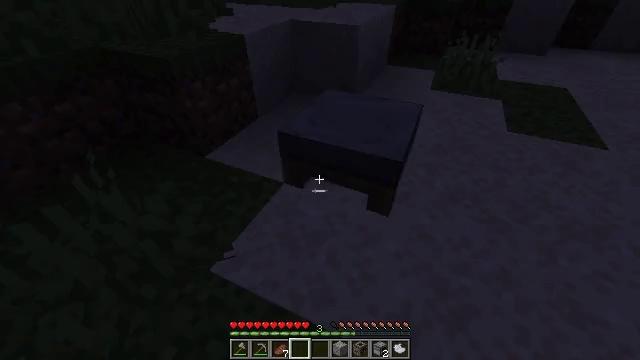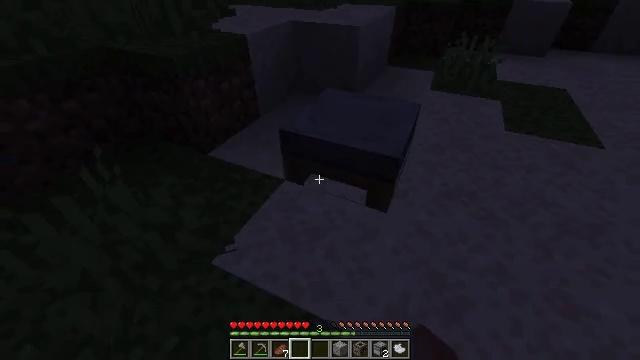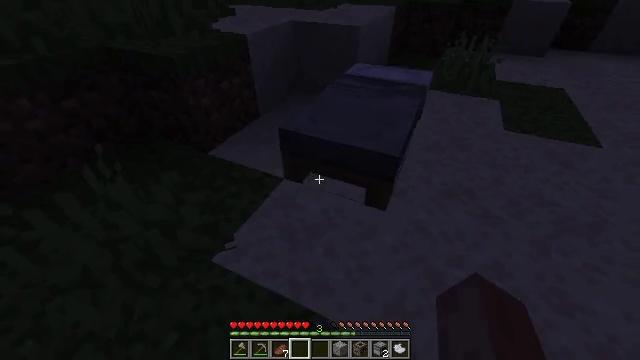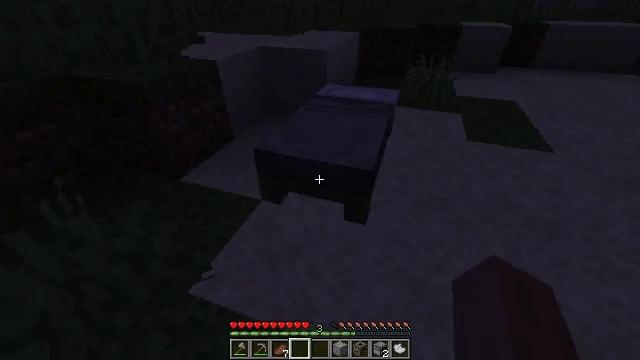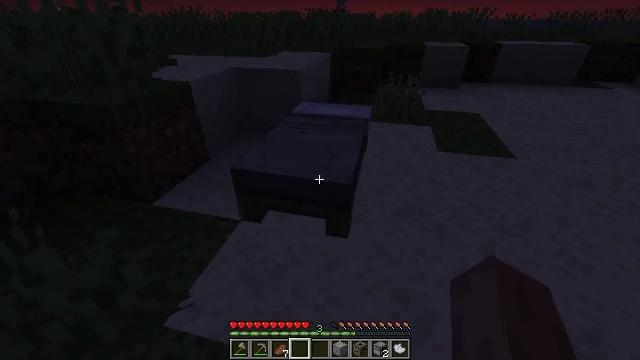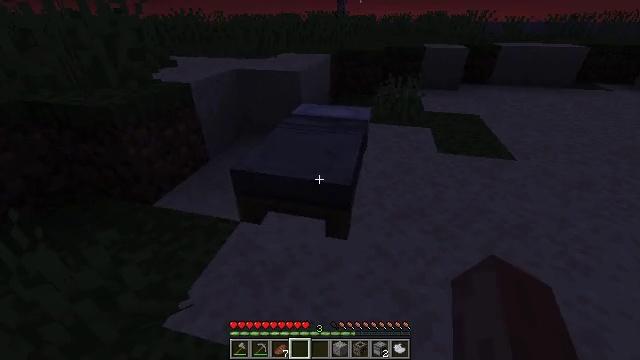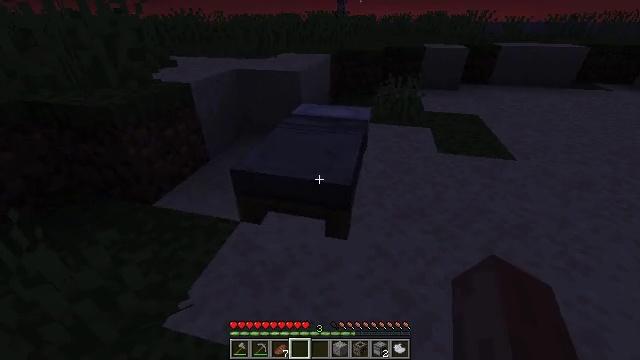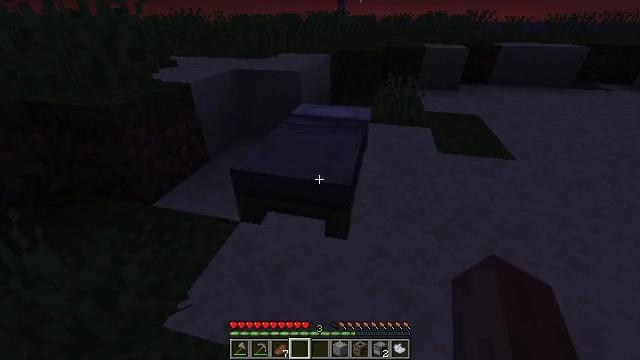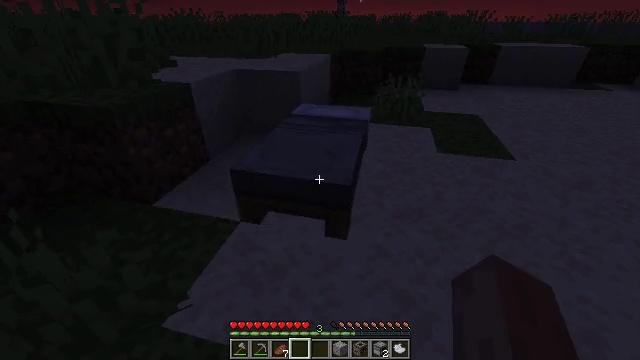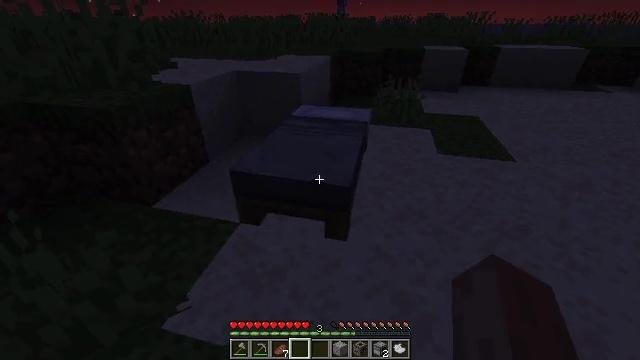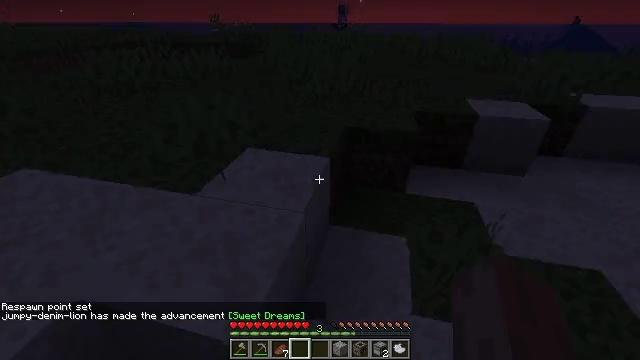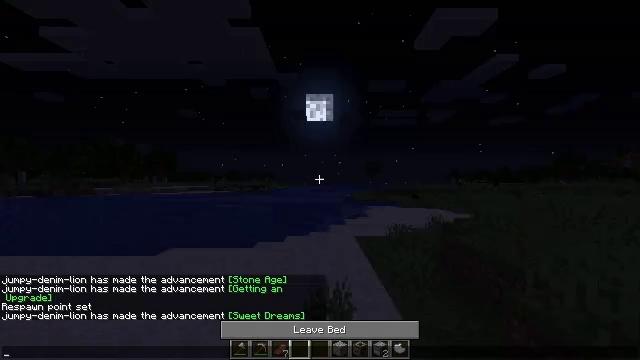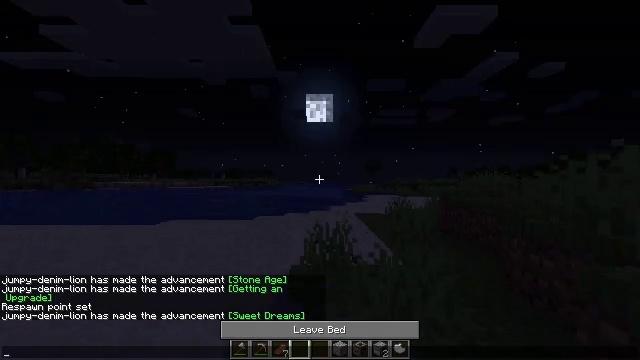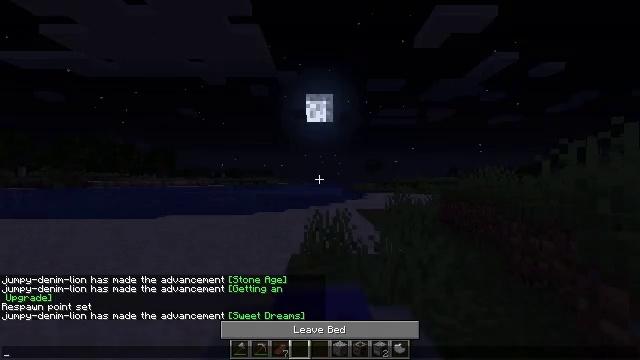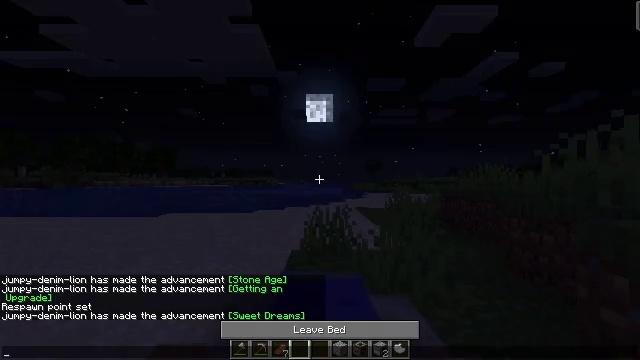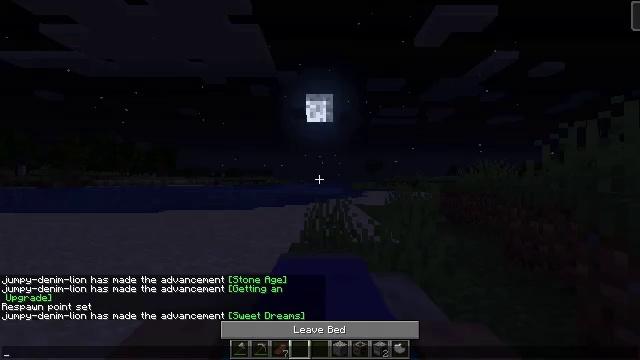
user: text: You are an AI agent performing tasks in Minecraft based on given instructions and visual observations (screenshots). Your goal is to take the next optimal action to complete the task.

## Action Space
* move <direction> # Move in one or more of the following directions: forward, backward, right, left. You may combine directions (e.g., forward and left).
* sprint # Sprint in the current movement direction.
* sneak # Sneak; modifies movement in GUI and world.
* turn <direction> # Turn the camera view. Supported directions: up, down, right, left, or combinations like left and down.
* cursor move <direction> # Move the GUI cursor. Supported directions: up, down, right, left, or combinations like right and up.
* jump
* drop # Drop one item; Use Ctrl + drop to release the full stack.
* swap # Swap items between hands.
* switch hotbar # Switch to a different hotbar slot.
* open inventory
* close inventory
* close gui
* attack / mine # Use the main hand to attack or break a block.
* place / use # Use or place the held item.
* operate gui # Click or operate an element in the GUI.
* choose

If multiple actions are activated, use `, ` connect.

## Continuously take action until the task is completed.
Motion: motion action
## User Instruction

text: Mine the light gray bed.
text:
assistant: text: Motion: no_op
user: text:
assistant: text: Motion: no_op
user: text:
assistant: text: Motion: turn right and up
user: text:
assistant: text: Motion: turn right and up
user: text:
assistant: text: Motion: use / place
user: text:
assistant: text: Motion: use / place
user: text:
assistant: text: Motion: use / place
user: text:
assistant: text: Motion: no_op
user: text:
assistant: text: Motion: no_op
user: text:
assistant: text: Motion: no_op
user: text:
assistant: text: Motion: no_op
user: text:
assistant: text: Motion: open gui
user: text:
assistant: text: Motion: no_op
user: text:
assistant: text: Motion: no_op
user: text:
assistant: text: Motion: no_op
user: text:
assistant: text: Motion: no_op
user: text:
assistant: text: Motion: no_op
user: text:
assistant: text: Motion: no_op
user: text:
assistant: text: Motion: no_op
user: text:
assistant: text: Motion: no_op
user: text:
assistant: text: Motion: no_op
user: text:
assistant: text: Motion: no_op
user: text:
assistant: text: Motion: no_op
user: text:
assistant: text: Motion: no_op
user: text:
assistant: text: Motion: no_op
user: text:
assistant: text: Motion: no_op
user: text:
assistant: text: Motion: no_op
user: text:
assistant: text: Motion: no_op
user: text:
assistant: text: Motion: no_op
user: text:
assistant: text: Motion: no_op